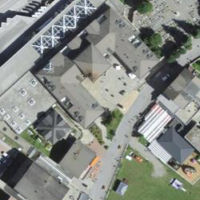
EUNIS habitat code: 54
Species observed at this site:
Motacilla alba
Passer domesticus
Fraxinus excelsior